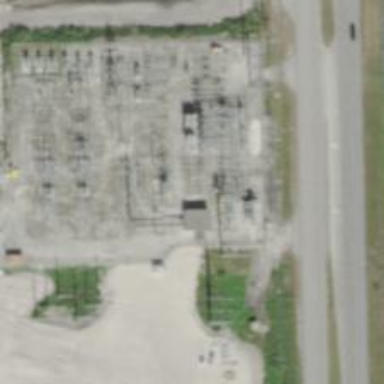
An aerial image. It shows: Lattice structure tower used for power transmission.